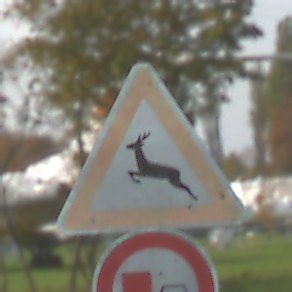
Verkehrszeichen: WildwechselRechts
Zusatzzeichen unten: UeberholverbotKraftfahrzeuge
Umgebung: Outdoor, Suburban
Tageszeit: MorningAfternoon
Wetter: PartlyCloudy
Licht: Natural
Jahreszeit: NotSpecified
Kontrast: HighContrast